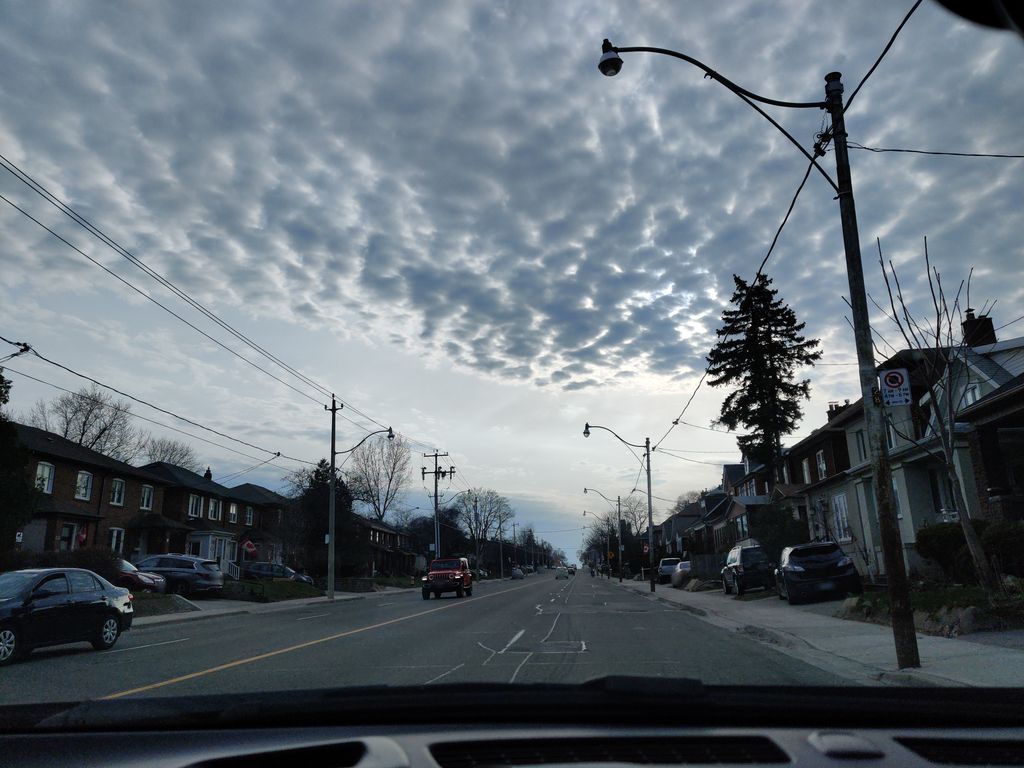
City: toronto